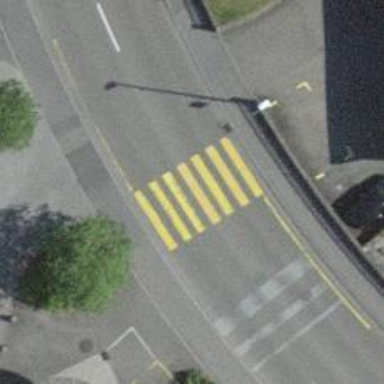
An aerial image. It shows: Uncontrolled zebra crossing with zebra markings.